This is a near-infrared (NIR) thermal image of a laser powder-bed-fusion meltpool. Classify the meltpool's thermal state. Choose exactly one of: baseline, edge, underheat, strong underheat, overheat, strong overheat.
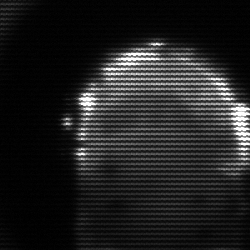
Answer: baseline